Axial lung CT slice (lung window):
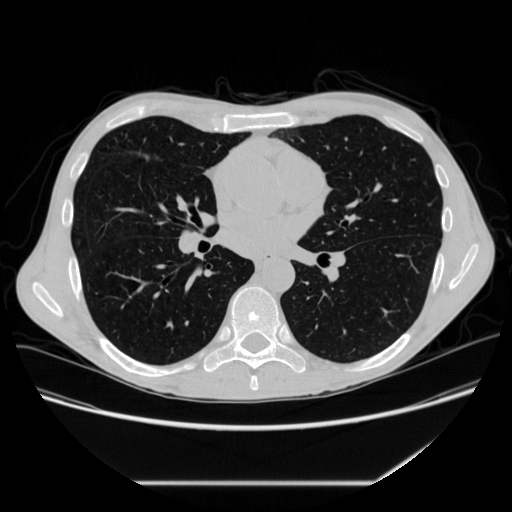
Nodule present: no